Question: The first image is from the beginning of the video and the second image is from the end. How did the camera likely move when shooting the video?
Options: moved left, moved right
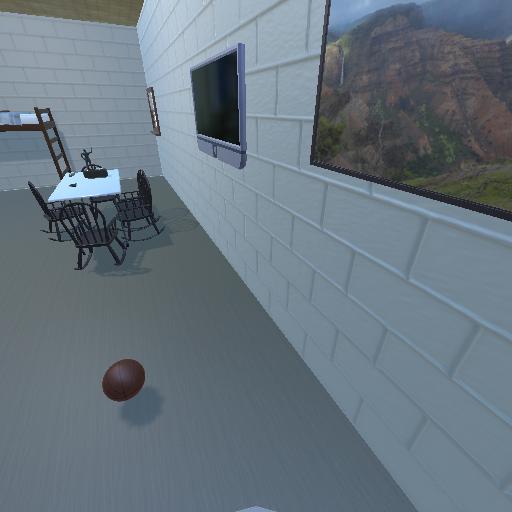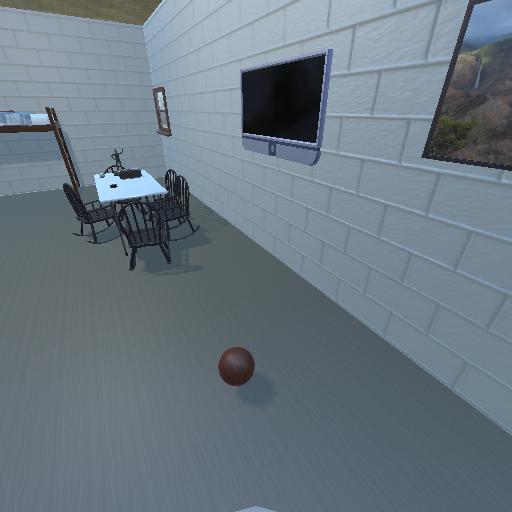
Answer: moved left